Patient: sex M, age 76
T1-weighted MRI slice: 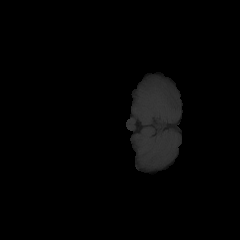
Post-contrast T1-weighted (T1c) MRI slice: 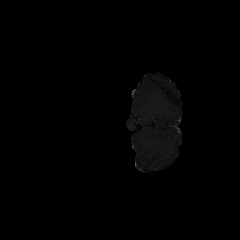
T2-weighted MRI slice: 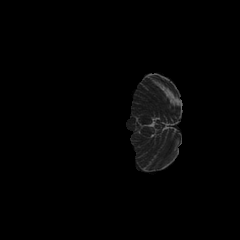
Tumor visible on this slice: no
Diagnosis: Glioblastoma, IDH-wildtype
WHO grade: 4